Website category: book
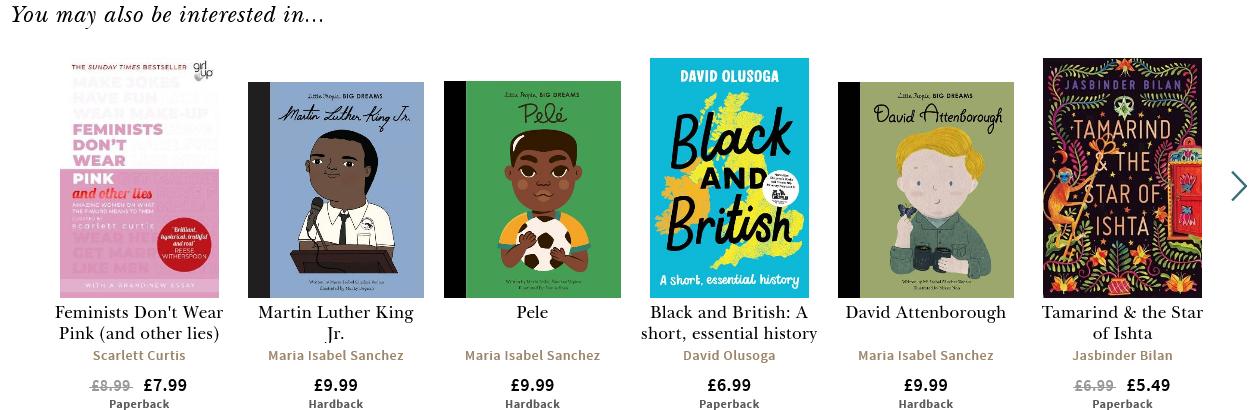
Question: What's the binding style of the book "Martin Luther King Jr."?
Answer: Hardback

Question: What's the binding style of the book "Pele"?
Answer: Hardback

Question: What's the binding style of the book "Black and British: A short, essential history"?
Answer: Paperback

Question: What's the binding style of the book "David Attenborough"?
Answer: Hardback

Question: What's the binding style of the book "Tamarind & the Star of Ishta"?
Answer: Paperback

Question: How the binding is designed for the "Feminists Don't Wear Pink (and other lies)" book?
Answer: Paperback

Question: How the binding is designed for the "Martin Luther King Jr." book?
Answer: Hardback

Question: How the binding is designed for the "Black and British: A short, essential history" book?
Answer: Paperback

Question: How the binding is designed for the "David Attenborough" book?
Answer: Hardback

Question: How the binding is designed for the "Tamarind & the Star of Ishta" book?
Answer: Paperback

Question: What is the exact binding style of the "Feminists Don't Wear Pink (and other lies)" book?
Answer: Paperback

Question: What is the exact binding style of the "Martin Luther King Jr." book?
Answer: Hardback

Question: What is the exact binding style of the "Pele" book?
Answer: Hardback

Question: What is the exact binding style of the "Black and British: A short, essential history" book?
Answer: Paperback

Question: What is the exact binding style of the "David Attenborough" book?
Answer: Hardback

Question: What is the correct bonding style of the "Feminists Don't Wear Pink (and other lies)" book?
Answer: Paperback

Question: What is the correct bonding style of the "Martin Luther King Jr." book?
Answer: Hardback

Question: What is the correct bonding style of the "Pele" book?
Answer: Hardback

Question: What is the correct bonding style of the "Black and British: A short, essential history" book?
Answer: Paperback

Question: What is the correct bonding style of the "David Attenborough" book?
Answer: Hardback

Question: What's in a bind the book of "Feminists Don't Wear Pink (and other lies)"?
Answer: Paperback

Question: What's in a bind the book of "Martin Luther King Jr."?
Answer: Hardback

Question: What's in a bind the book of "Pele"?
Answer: Hardback

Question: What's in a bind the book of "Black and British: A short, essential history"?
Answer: Paperback

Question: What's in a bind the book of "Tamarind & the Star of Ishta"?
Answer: Paperback

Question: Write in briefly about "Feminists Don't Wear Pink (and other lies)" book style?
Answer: Paperback

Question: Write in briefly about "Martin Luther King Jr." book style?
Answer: Hardback

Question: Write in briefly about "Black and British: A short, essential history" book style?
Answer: Paperback

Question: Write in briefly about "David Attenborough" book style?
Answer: Hardback

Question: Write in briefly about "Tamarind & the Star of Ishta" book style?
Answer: Paperback

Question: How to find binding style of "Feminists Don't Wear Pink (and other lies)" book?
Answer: Paperback

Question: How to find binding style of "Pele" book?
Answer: Hardback

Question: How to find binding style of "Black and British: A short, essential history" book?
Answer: Paperback

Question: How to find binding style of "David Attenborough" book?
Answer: Hardback

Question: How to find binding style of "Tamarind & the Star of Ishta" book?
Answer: Paperback